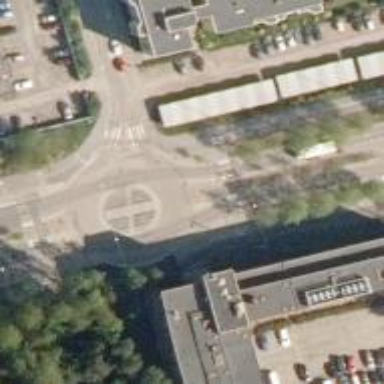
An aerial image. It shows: Secondary road made of asphalt leading to roundabout.